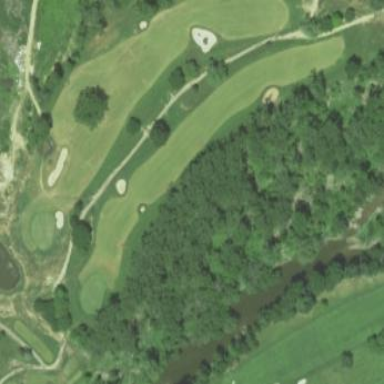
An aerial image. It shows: Water hazard on golf course. The hazard is natural water feature.